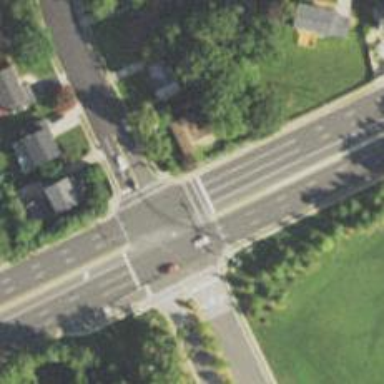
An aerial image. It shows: Uncontrolled crossing on footway.